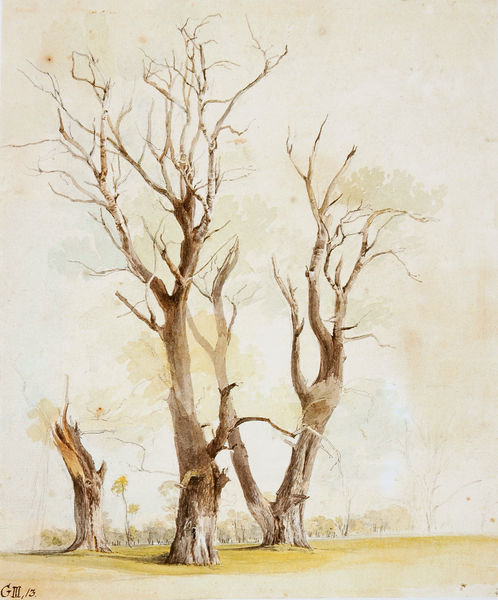
Titel: Die kahlen Bäume im Wiener Prater
Künstler: August Heinrich
Standort: Schweinfurt
Institution: Museum Georg Schäfer
Schlagwörter: baum, blätter, gemälde, himmel, laub, schatten, weiß, aquarell, baumstämme, bäume, gelb, grün, landschaft, ocker, äste, abend, blume, blumen, braun, grau, hell, holz, licht, skizze, zeichnung, gras, rasen, wiese, beige, hochformat, blass, tod, tot, trauer, bild, signatur, öl, ast, baumstamm, dämmerung, erde, horizont, kalt, morgen, natur, stamm, zweige, büsche, einsam, gebüsch, boden, realismus, drei, blatt, pflanzen, krone, wald, papier, studie, mittag, trocken, wüst, wüste, farbe, graphik, hecke, nebel, kahl, herbst, winter, sigantur, stille, friedrich, stämme, tiefe, ölfarben, hoch, savanne, frühling, tusche, reste, dürr, heiss, zweig, trostlos, druck, hässlich, koloriert, ruinen, entwurf, tinte, flecken, diffus, baumgruppe, zeichnen, sterben, karg, geäst, rinde, siena, knorrig, blattlos, frühjahr, wien, caspar david friedrich, stumpf, baumstumpf, blitzeinschlag, morsch, fahl, astgabeln, teichnung, trist, baumruinen, vertrocknet, abgestorben, verblichen, absterben, baumleiche, drei bäume, kahlschlag, prater, praterinsel, überbleibsel, baumsterben, vergehen, unbelaubt, g, herbst#, zwiege, ergehen, dasein, giii